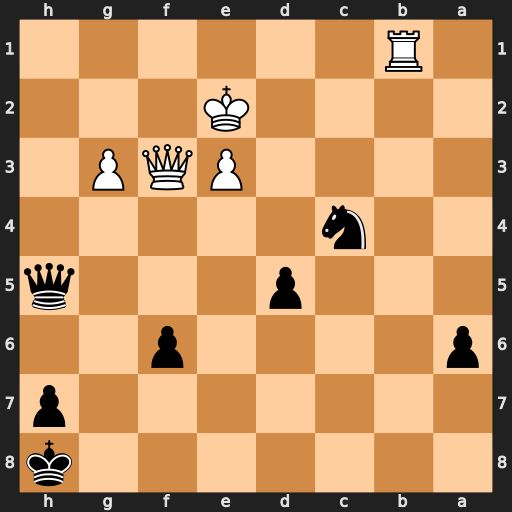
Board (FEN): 7k/7p/p4p2/3p3q/2n5/4PQP1/4K3/1R6
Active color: b
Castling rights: -
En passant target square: -
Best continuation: Qxf3+ Kxf3 Nd2+ Ke2 Nxb1